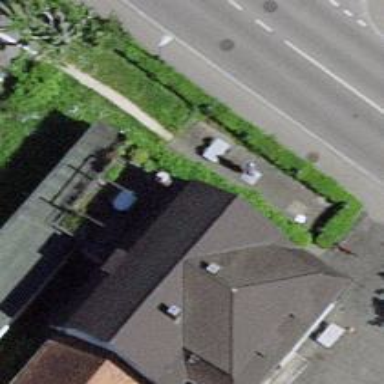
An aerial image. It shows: Restaurant in building.